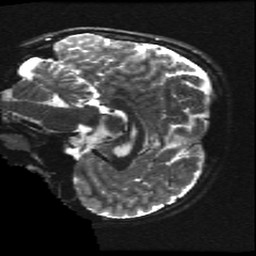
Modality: T2w
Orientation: sagittal
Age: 12
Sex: male
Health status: ill
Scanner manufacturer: ge
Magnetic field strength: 3 T
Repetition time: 7.5 s
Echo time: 0.1015 s